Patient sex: M
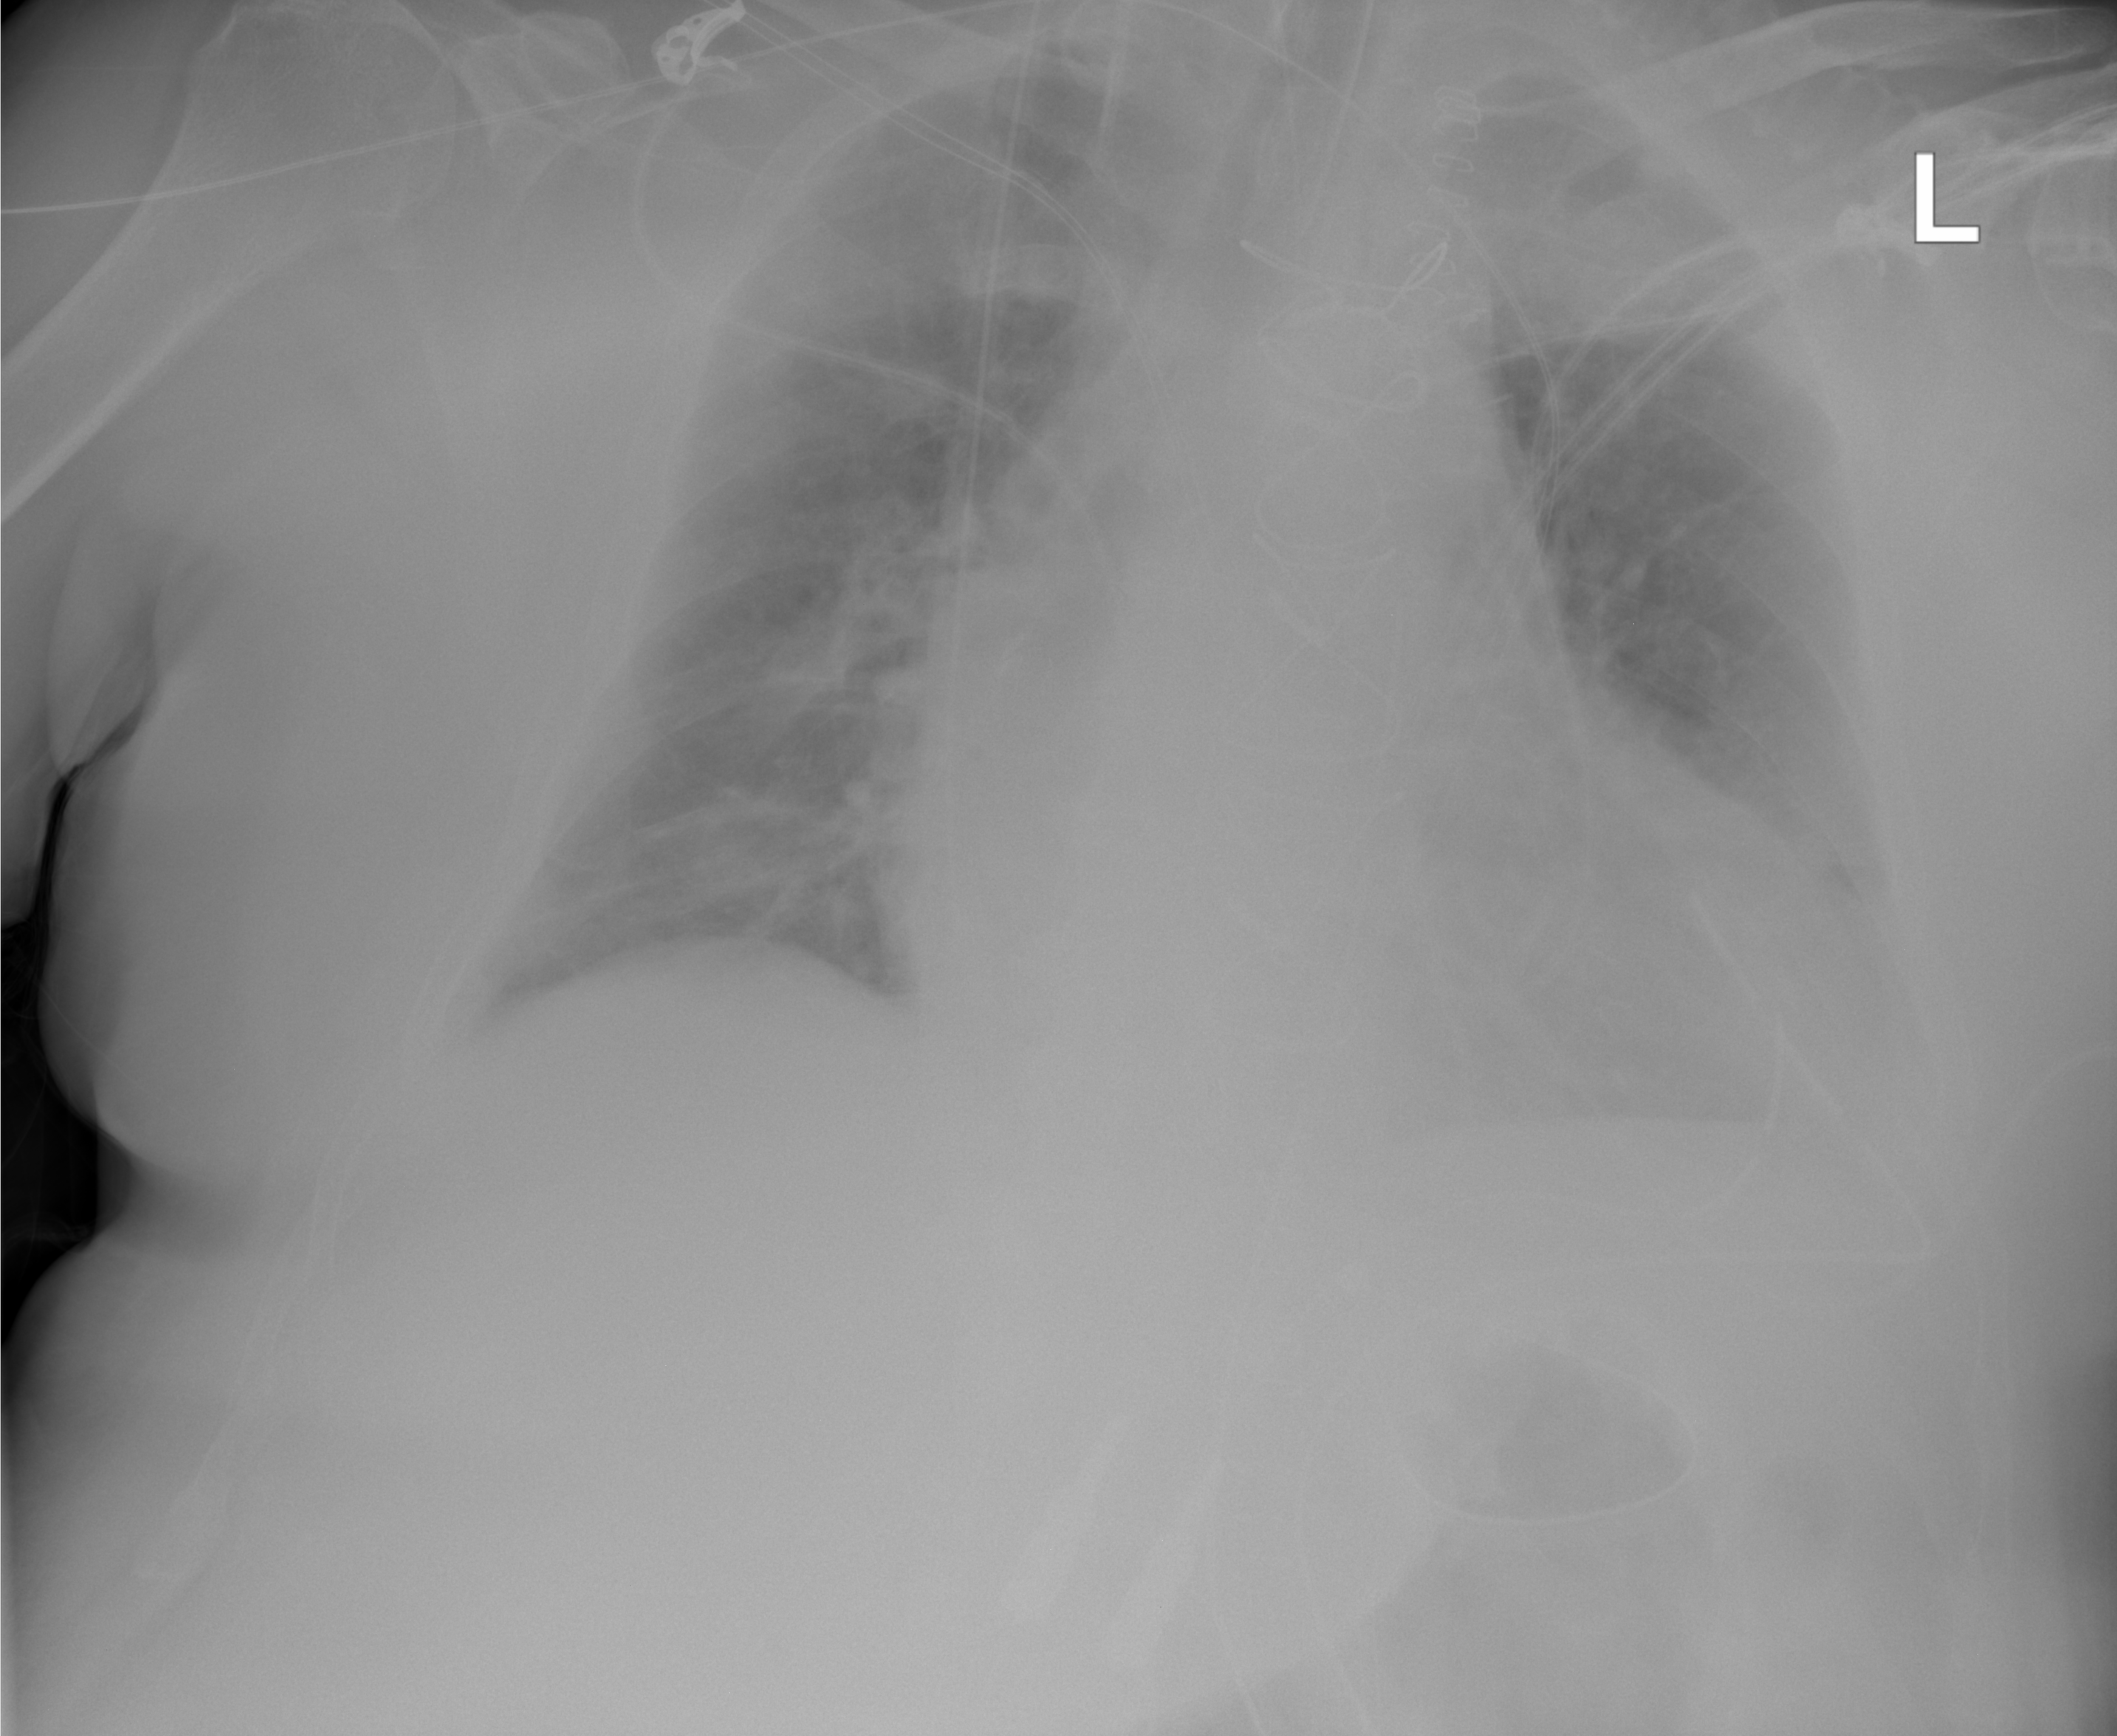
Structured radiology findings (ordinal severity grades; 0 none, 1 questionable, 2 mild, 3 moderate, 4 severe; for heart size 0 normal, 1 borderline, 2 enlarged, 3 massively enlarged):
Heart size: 3
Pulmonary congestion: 2
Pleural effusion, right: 0
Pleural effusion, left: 2
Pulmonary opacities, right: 0
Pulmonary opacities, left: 0
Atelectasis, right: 2
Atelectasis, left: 0